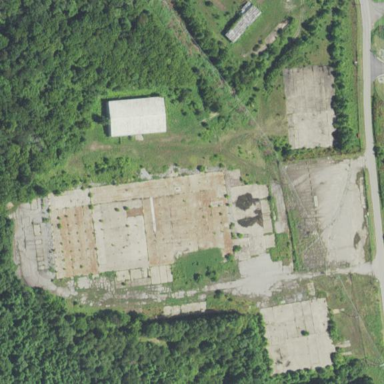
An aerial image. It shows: Brownfield area.